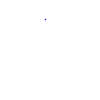
Particle: proton